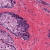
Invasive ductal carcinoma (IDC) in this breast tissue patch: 0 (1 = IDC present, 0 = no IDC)